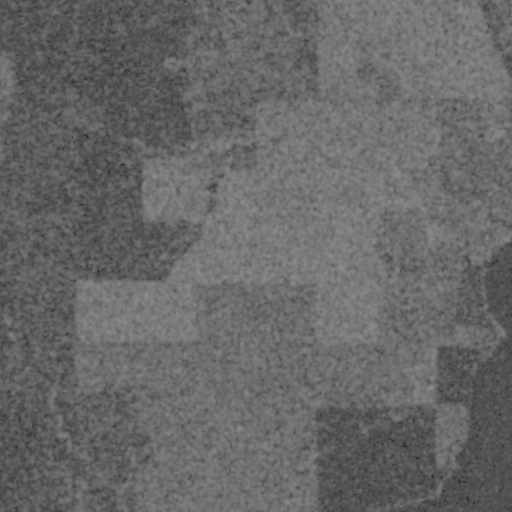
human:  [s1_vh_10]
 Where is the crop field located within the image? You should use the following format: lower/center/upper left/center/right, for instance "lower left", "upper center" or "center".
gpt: The crop field is located in the upper left of the image.
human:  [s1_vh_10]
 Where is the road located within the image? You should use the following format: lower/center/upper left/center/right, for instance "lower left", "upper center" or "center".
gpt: There is no road in the image.

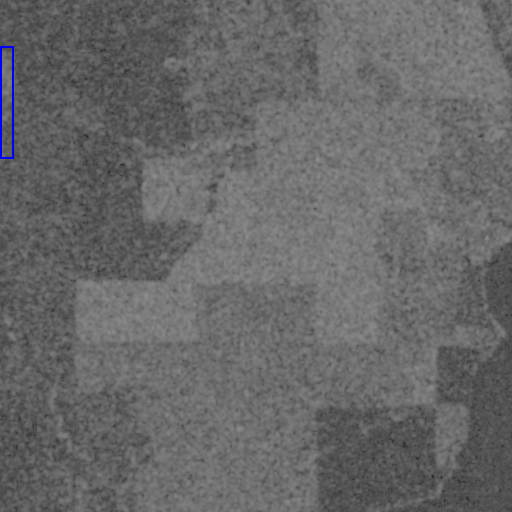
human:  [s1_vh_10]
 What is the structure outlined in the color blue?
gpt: The structure outlined in blue is a crop field.
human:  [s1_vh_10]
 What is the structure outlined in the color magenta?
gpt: There is no magenta outline.